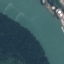
Land use / land cover: River